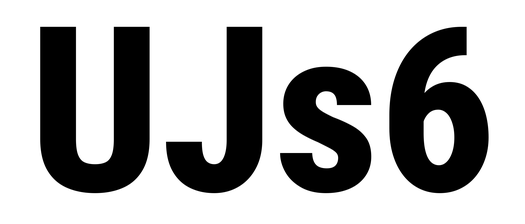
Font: Roboto_Condensed_ExtraBold